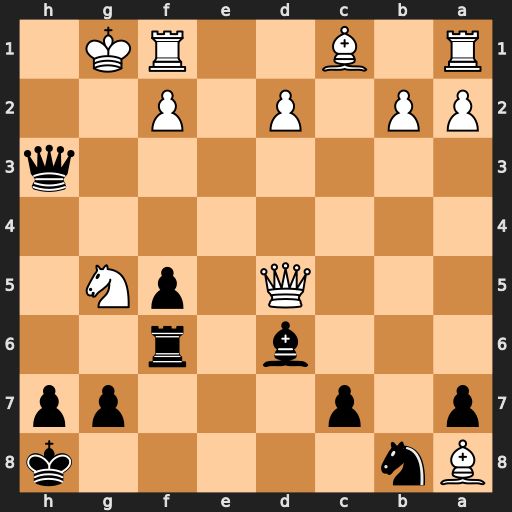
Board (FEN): Bn5k/p1p3pp/3b1r2/3Q1pN1/8/7q/PP1P1P2/R1B2RK1
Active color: b
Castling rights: -
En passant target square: -
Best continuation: Qh2#